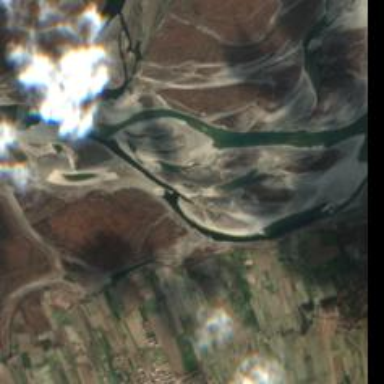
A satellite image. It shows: Beautiful view of river.